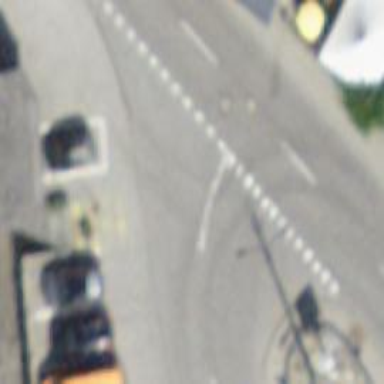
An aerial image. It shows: Road with "give way" sign.